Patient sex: F
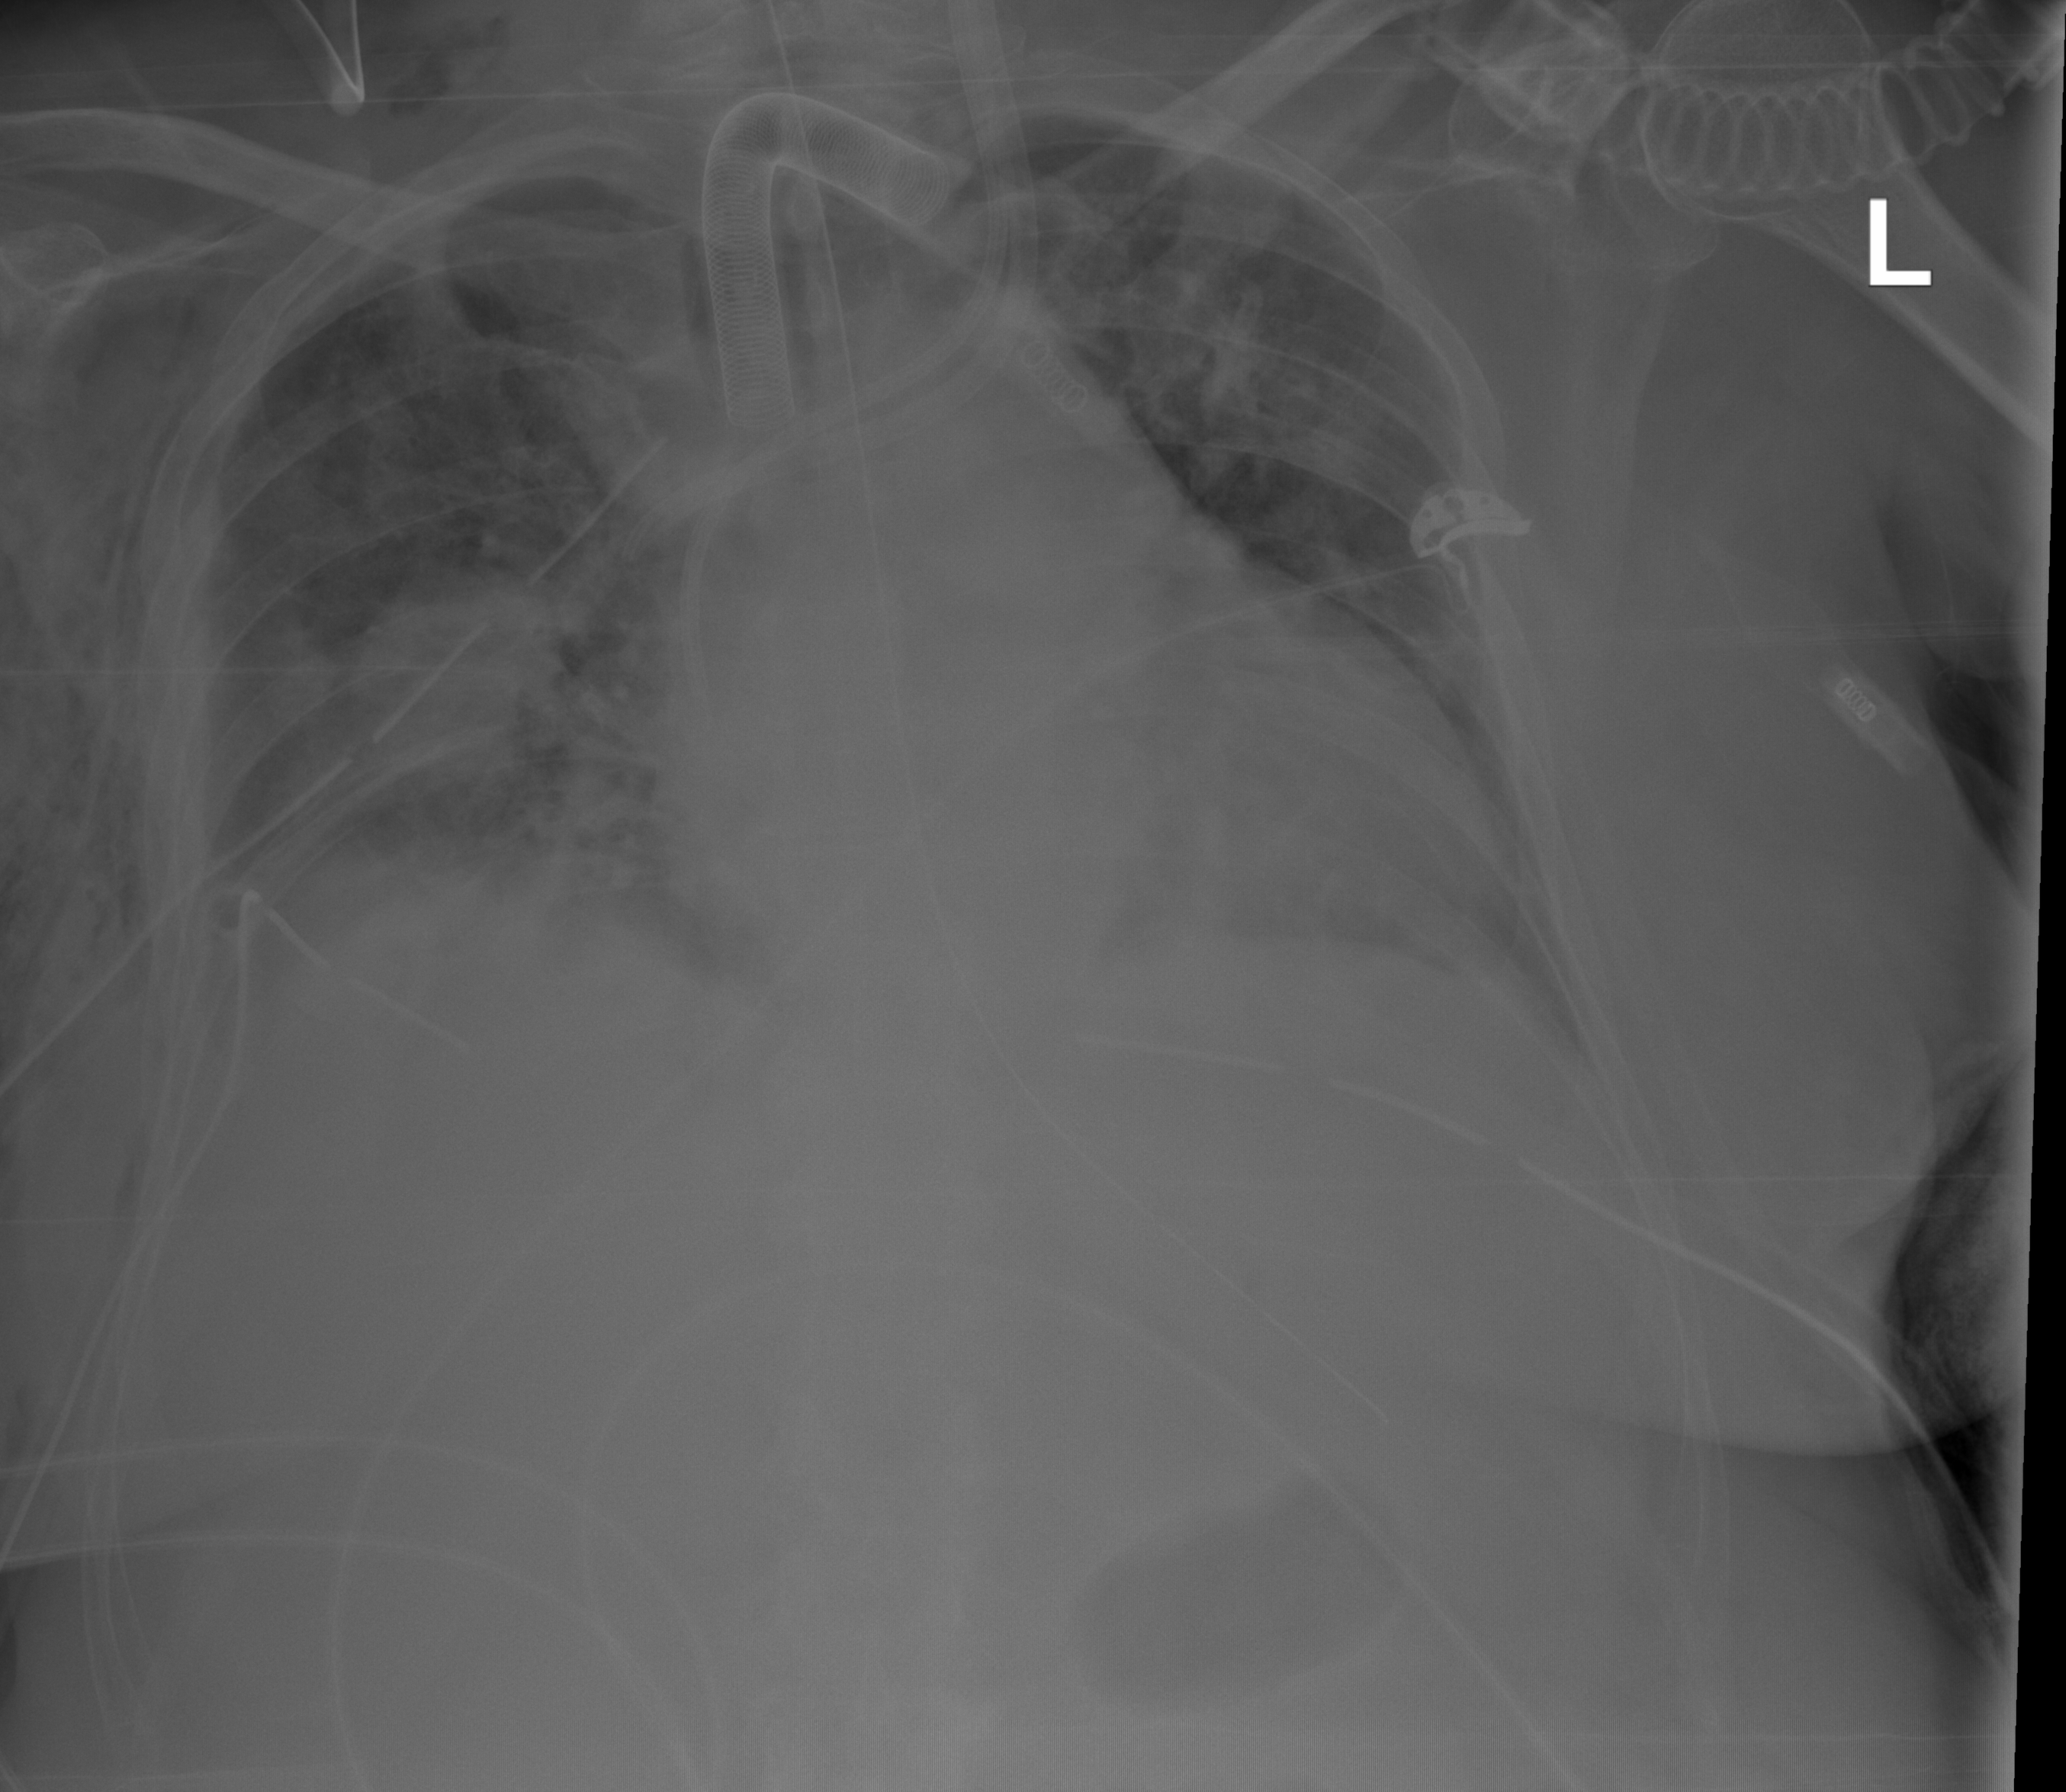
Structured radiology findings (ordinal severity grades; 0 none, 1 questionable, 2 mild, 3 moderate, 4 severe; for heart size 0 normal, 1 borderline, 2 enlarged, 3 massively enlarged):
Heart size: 1
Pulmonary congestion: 2
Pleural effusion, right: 2
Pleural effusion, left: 0
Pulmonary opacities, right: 2
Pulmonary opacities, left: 2
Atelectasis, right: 2
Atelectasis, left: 2